Question: I am creating a web-based task scheduling application using QUARTZ.NET and RAZOR(MVC4).
For more details <URL> as given bellow

Please give me some code or any reference to implement DateTimePicker in RAZOR(MVC4).
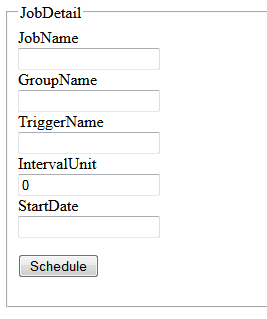
Answer: See this basic blog for datepicker with jquery UI.
<URL>
See my extending blog for localization support
<URL>